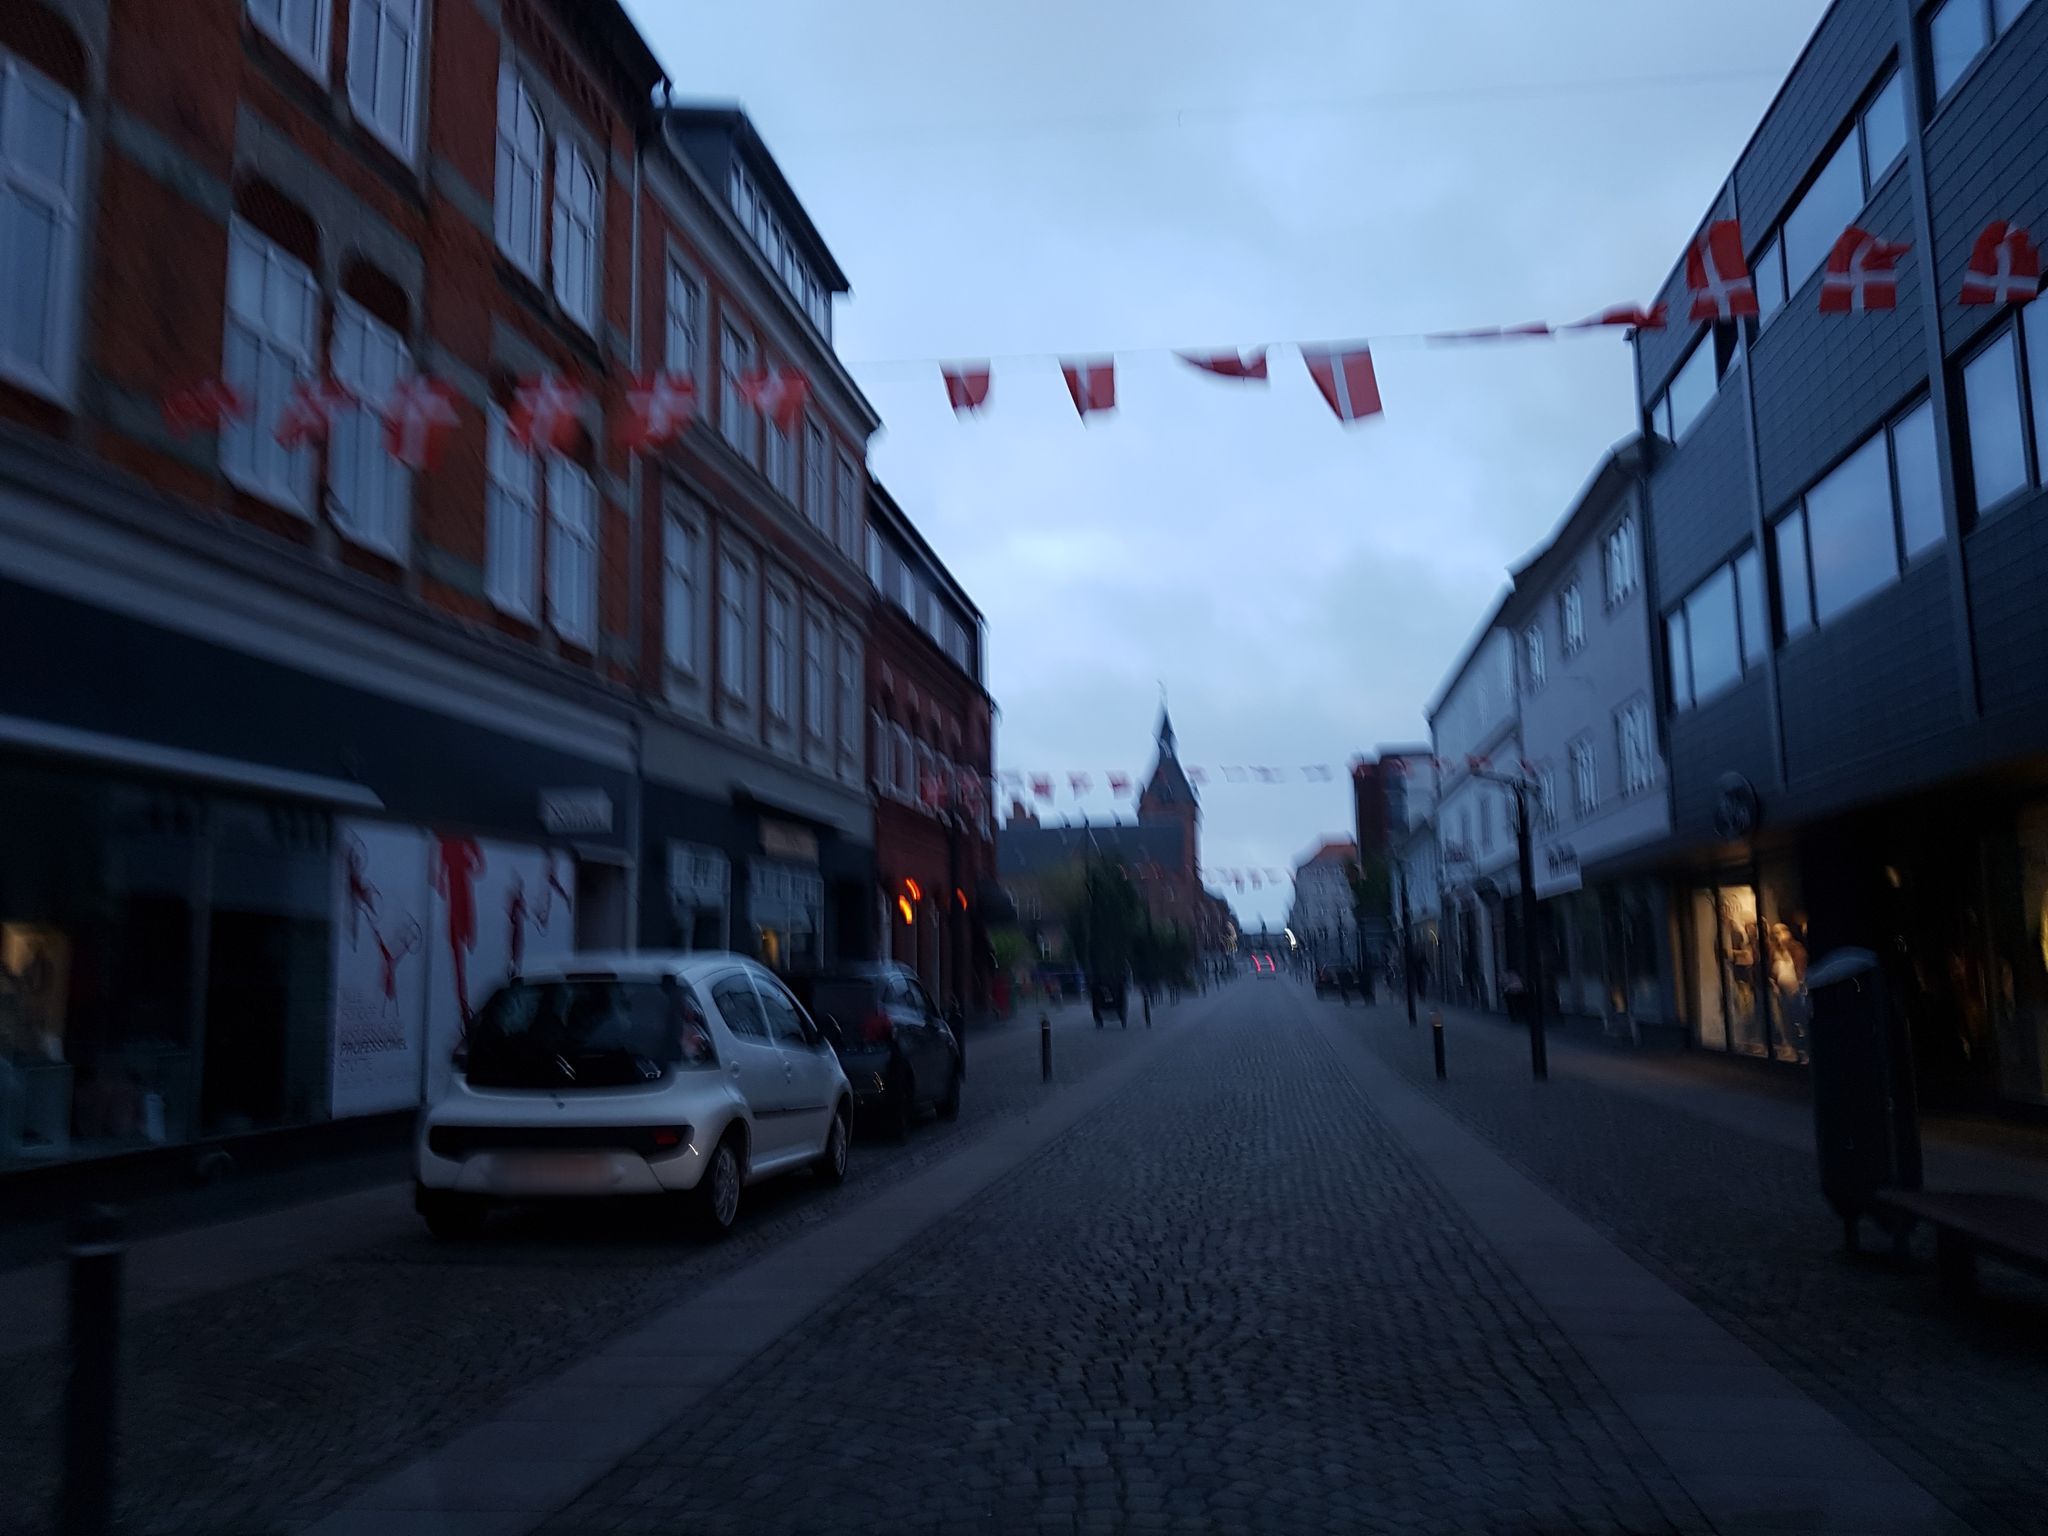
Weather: clear
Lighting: dusk/dawn
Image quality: good
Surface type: walking surface
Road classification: pedestrian, residential
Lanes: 1
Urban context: dense urban cluster
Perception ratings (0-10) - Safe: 2.02, Lively: 8.77, Beautiful: 5.45, Boring: 1.27, Depressing: 2.02, Wealthy: 6.01